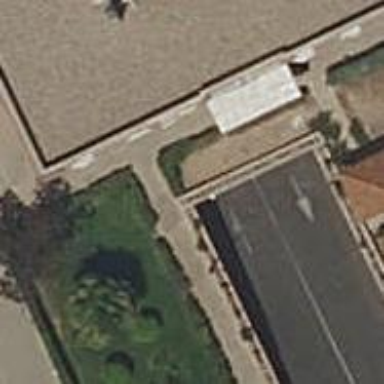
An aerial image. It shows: Parking entrance.